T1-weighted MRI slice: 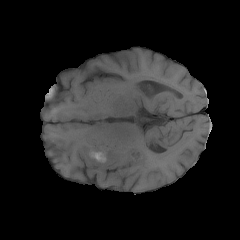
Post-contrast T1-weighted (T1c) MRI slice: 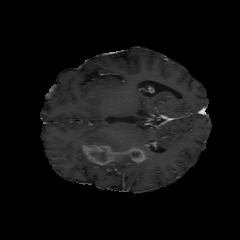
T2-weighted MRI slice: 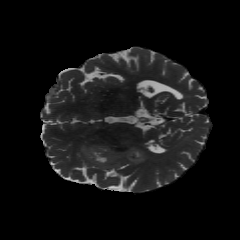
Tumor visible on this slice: yes